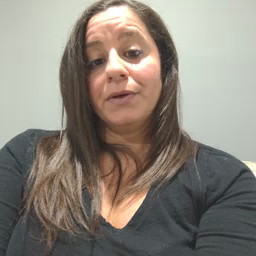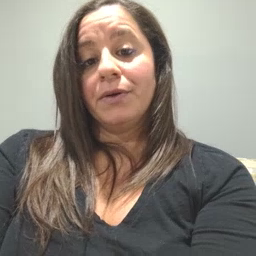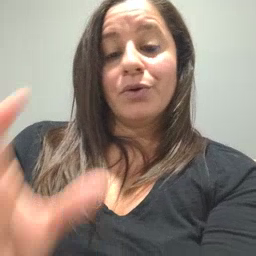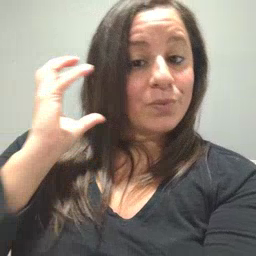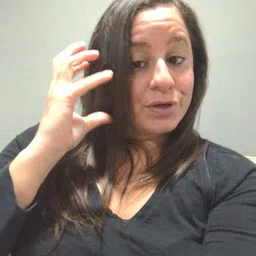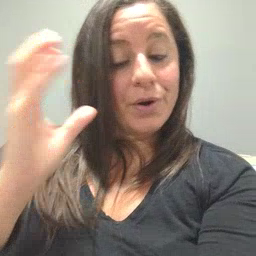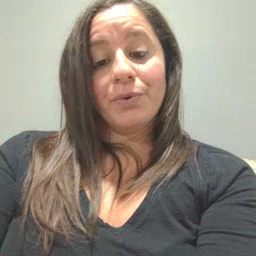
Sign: radio